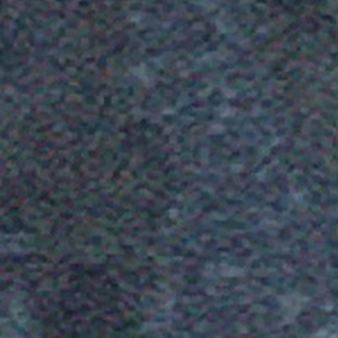
Label: other